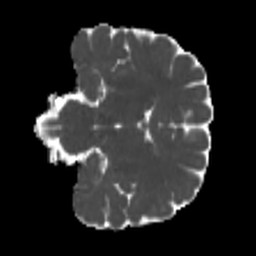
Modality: MD
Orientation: coronal
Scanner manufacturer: siemens
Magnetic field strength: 3 T
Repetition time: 4 s
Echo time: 0.0594 s